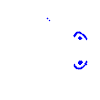
Particle: electron